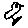
Label: bird